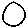
Label: moon